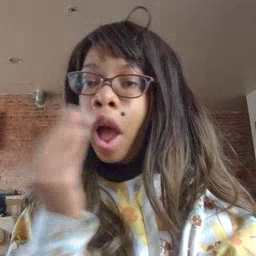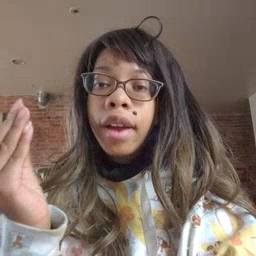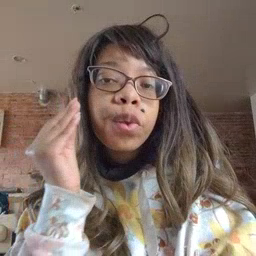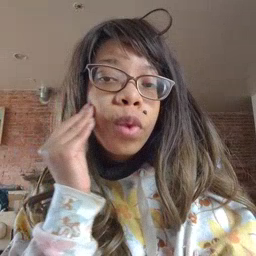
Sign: kiss